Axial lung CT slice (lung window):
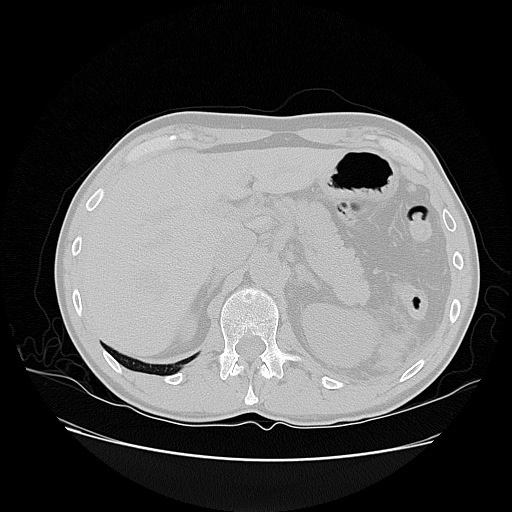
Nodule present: no